Field crop: maize
Growth stage: 2
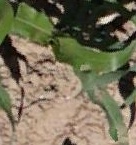
Species: maize